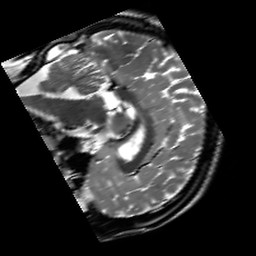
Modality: T2w
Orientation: sagittal
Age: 18
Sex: male
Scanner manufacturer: siemens
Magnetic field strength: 3 T
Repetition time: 7 s
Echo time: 0.09 s